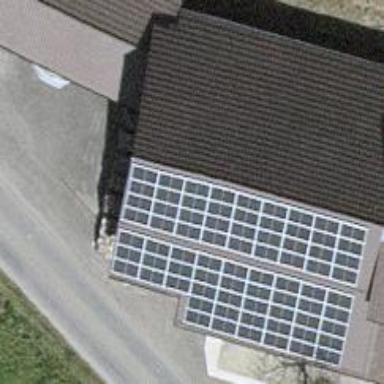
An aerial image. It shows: Solar power generator using photovoltaic panels.